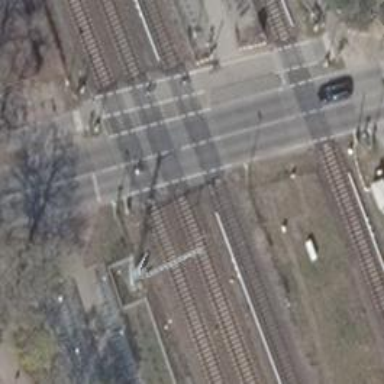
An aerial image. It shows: Level crossing with lights and saltire signs. The barrier at the crossing is of double half type.